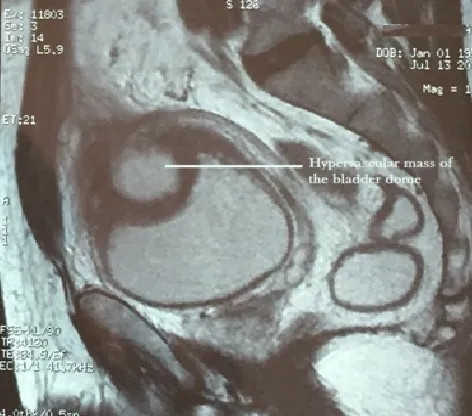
Sagittal section in MRI T2 showing the CHB.
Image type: radiology (mri)